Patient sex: M
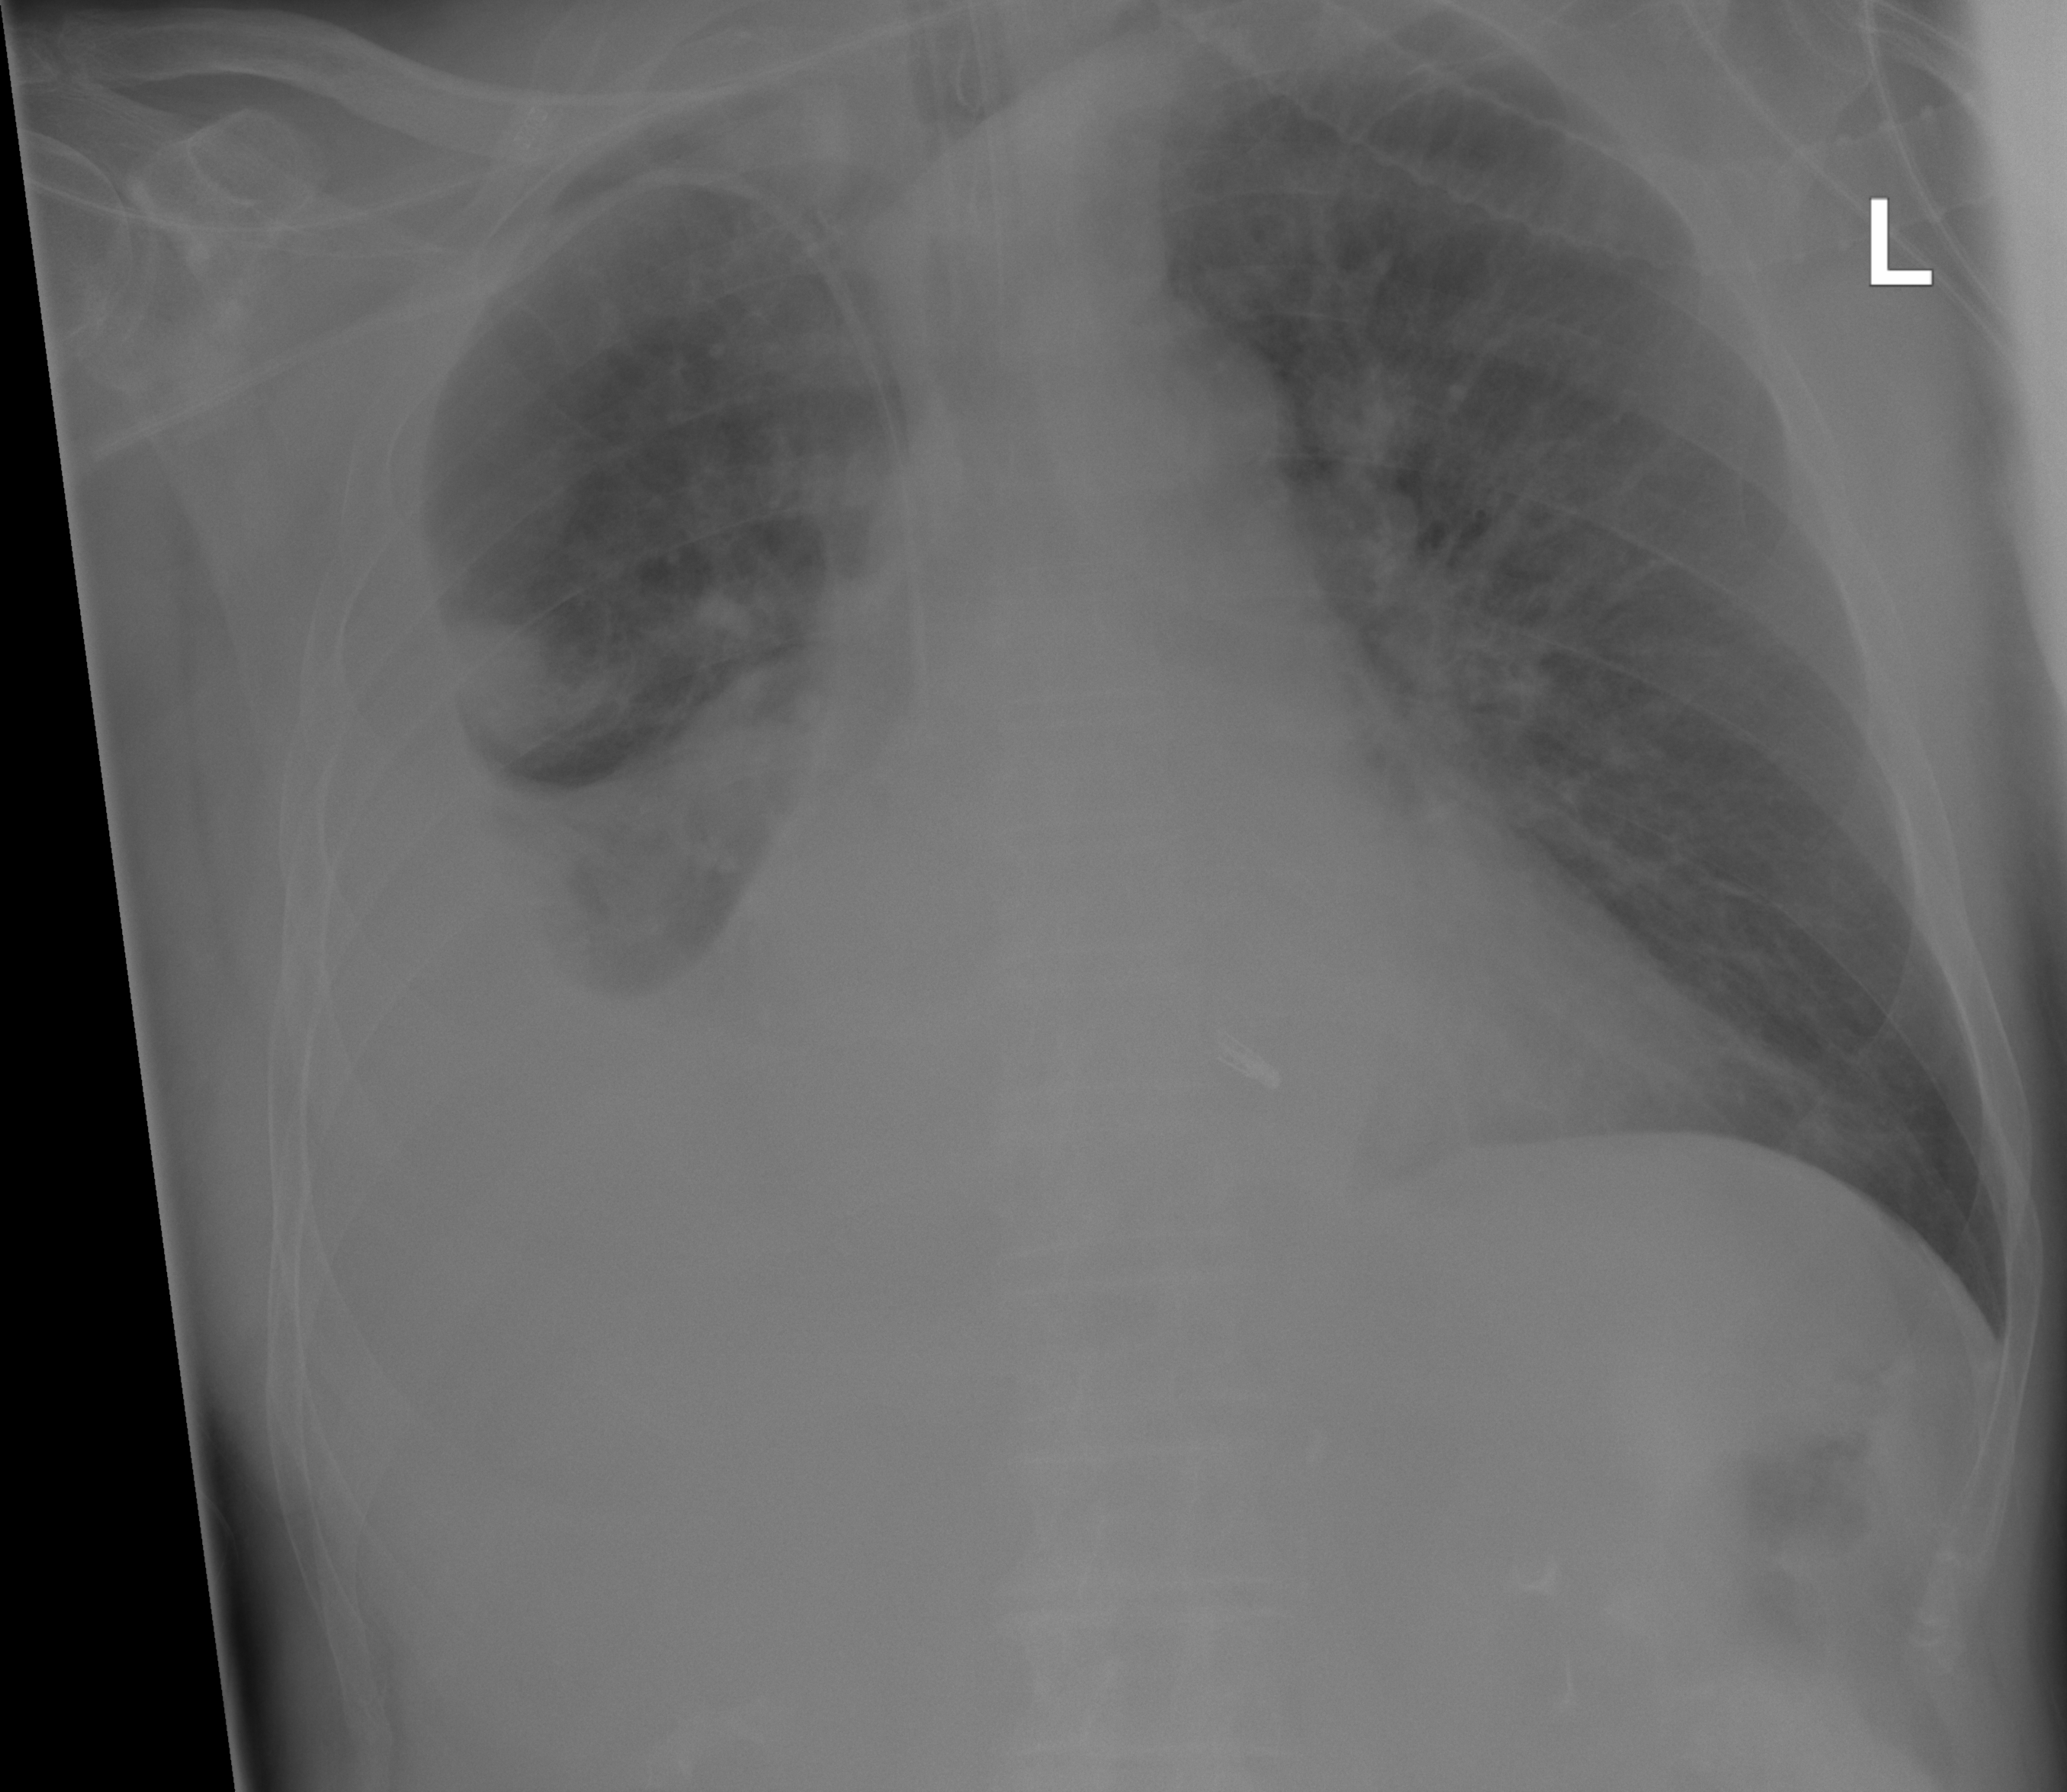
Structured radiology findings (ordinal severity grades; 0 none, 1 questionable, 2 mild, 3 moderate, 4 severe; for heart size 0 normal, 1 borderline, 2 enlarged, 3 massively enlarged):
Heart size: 2
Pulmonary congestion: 2
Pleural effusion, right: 3
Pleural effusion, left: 0
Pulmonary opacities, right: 0
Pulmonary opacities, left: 0
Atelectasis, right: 3
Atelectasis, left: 0